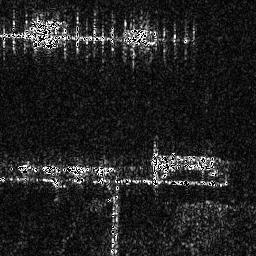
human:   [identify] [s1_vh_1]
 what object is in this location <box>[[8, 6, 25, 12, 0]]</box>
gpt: <ref>1 medium ship at the top left</ref>

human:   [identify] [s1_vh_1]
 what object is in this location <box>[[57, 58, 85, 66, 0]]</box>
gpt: <ref>1 medium ship at the right</ref>